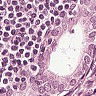
Metastatic tissue present: yes